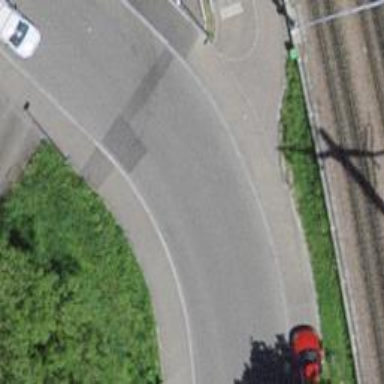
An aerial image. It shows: Uncontrolled zebra crossing on the road.